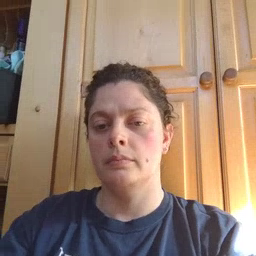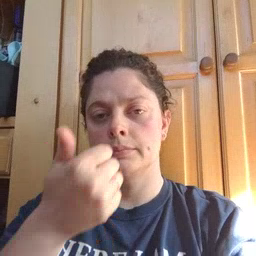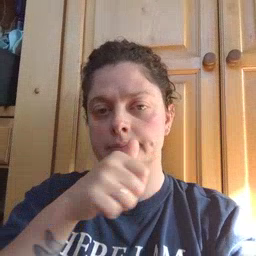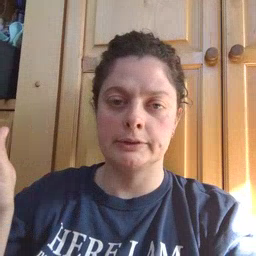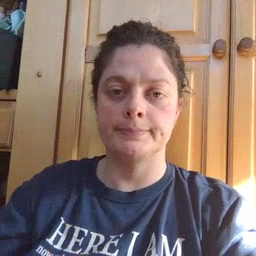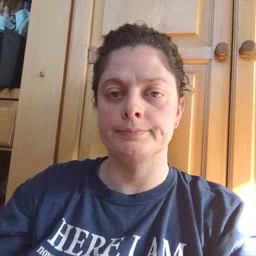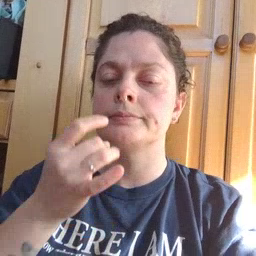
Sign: any